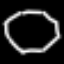
Label: octagon